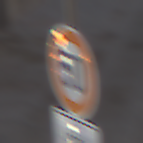
Verkehrszeichen: Geschwindigkeit50
Zusatzzeichen unten: HinweiseAufGefahrenDurchVerbaleAngabe8
Umgebung: Outdoor, Urban
Tageszeit: Midday
Wetter: Clear
Licht: Natural
Jahreszeit: NotSpecified
Kontrast: HighContrast